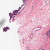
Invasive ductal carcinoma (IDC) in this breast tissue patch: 0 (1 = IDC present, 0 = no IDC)